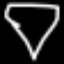
Label: diamond